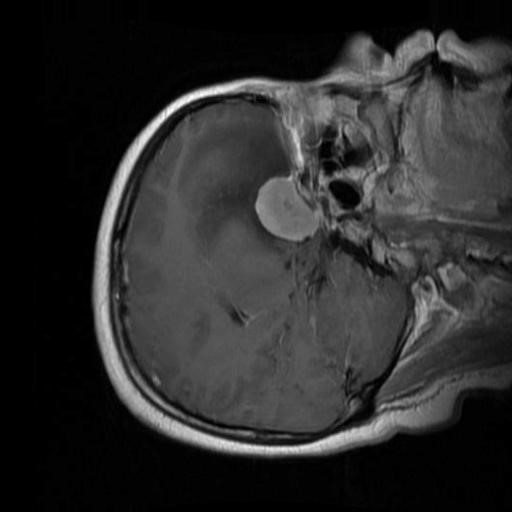
Label: brain_menin